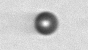
Label: bead